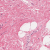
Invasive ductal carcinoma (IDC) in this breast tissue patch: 0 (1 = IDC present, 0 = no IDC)